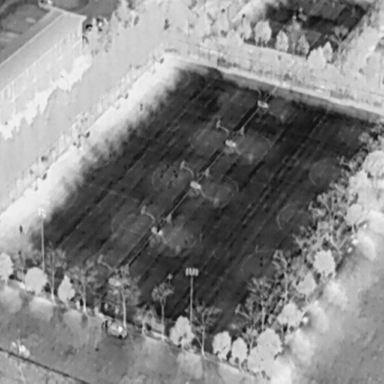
There are two People in the infrared image.